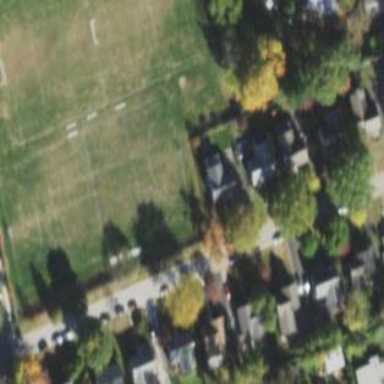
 providing recreational space for sports activities."